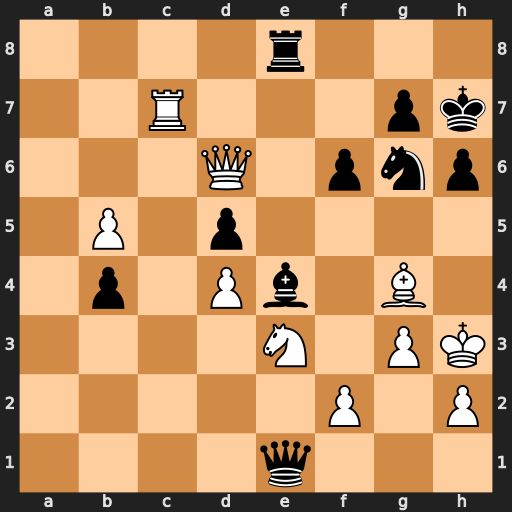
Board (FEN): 4r3/2R3pk/3Q1pnp/1P1p4/1p1Pb1B1/4N1PK/5P1P/4q3
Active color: w
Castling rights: -
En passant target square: -
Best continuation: Qxf6 Ne7 Rxe7 Rxe7 Qxe7